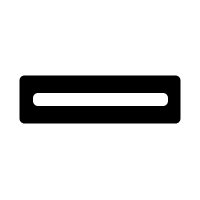
Cursor type: text_vertical
OS/theme: linux-google-cursor
Variant: white